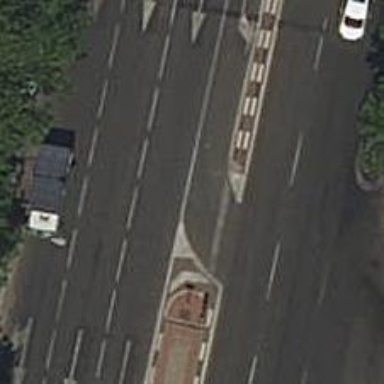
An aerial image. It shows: Tertiary_link road with asphalt surface.